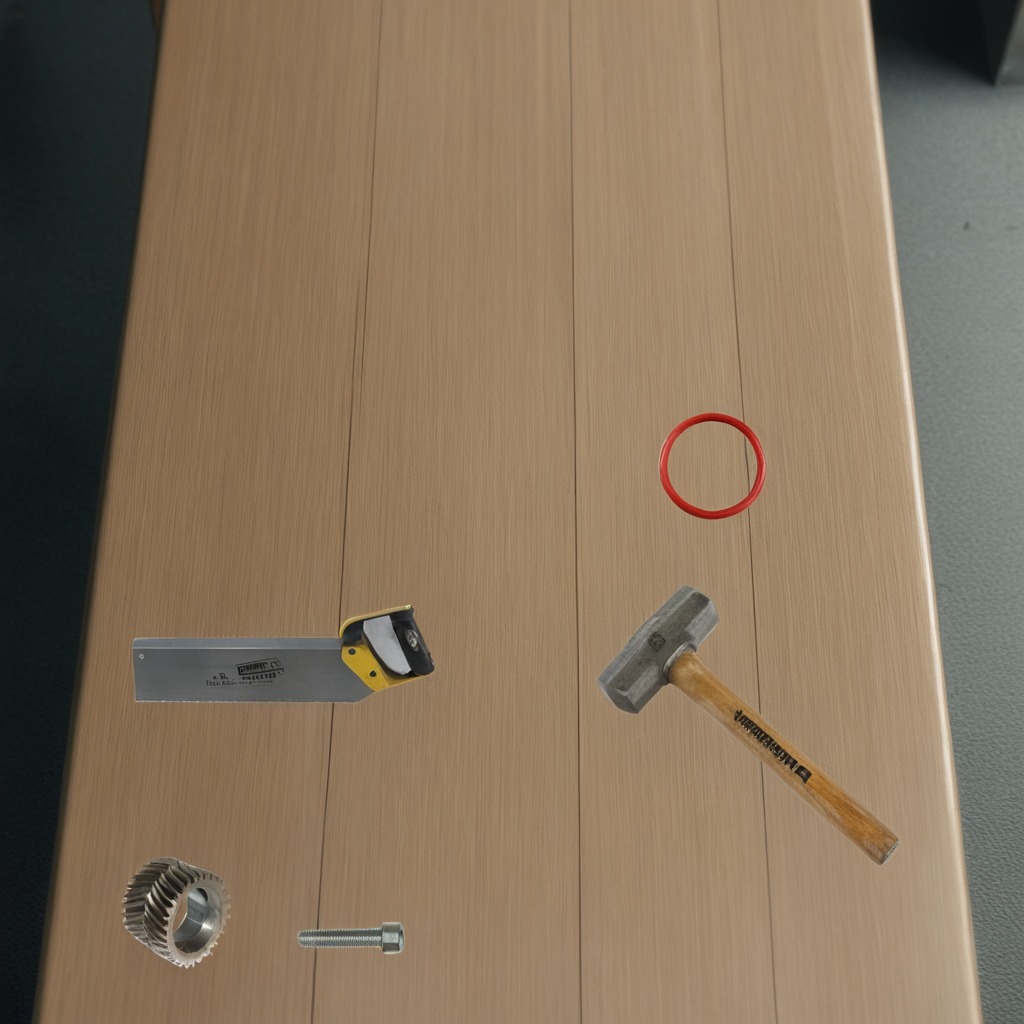
A rubber o-ring, a steel gear with teeth, a hammer, a metal machine screw, and a handheld metal saw are lying on the workbench inside a coastal fishing gear workshop.